Question: I use AllegroGraph and Sparql 1.1.
I need to do ascending sort on a column and make the Sparql query to return empty values at the last.
Sample data:
'''
<http://mydomain.com/person1> <http://mydomain.com/name> "John"^^<http://www.w3.org/1999/02/22-rdf-syntax-ns#XMLLiteral>
<http://mydomain.com/person1> <http://www.w3.org/1999/02/22-rdf-syntax-ns#type> <http://mydomain.com/person>
<http://mydomain.com/person2> <http://mydomain.com/name> "Abraham"^^<http://www.w3.org/1999/02/22-rdf-syntax-ns#XMLLiteral>
<http://mydomain.com/person2> <http://www.w3.org/1999/02/22-rdf-syntax-ns#type> <http://mydomain.com/person>
<http://mydomain.com/person3> <http://www.w3.org/1999/02/22-rdf-syntax-ns#type> <http://mydomain.com/person>
'''
Here I need the Sparql to return Abraham, followed by John and person3 that does not have a name attribute.
Query I use:
'''
select ?name ?person {
?person <http://www.w3.org/1999/02/22-rdf-syntax-ns#type> <http://mydomain.com/person>.
optional {?person <http://mydomain.com/name> ?name.}
} order by asc(?name )
'''
Current output is person3 (null), followed by Abraham and John.

Please let me know your thoughts.
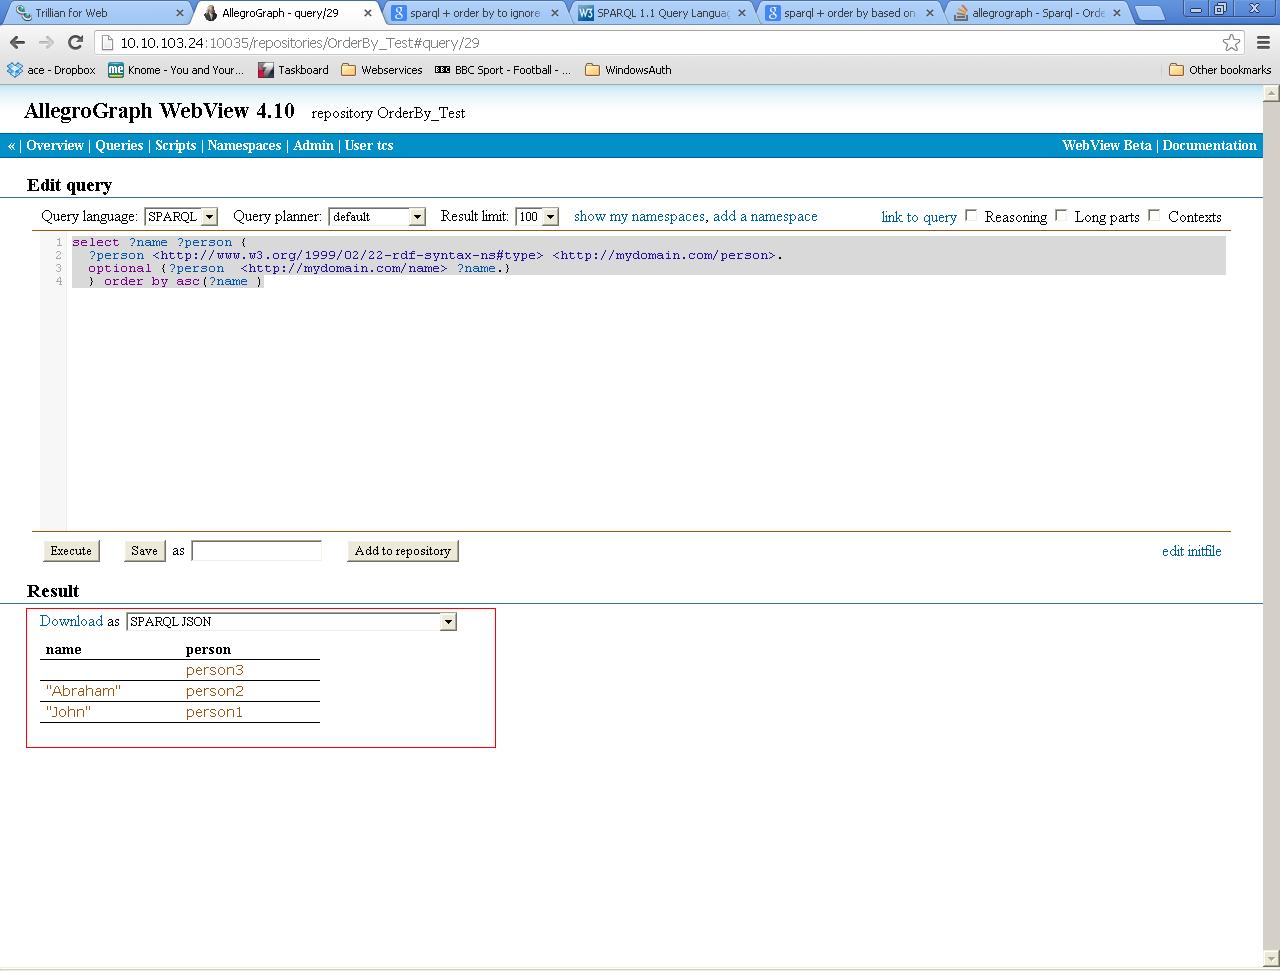
Answer: I don't have AllegroGraph at hand but AFAIK it supports multiple order conditions:
'''
select ?name ?person {
?person <http://www.w3.org/1999/02/22-rdf-syntax-ns#type> <http://mydomain.com/person> .
optional {?person <http://mydomain.com/name> ?name . }
} order by (!bound(?name)) asc(str(?name))
'''
First condition sorts based on whether '?name' is bound or not and if this condition does not find a difference, the second condition is used. Note the use of 'str()' to convert 'rdf:XMLLiteral' to a datatype for which comparison is supported.
(You may also want to add '.' at the end of each row in your ntriples data.)